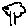
Label: tree